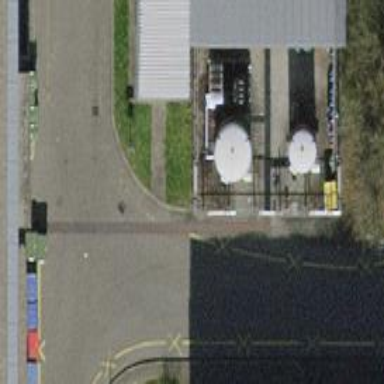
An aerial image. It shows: Storage tank with man-made structure.